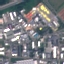
Land use / land cover: Industrial